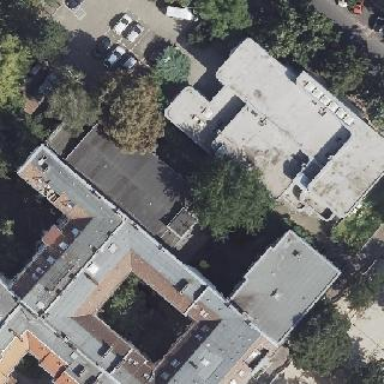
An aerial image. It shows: Part of building.